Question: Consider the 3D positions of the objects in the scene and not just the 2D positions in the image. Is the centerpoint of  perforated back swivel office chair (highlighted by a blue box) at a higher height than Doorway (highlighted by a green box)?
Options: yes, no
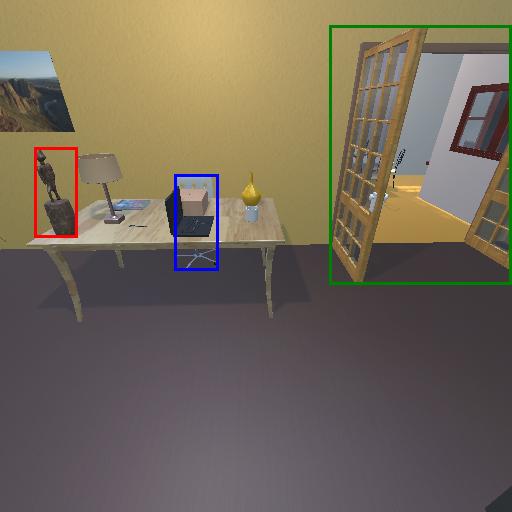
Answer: yes